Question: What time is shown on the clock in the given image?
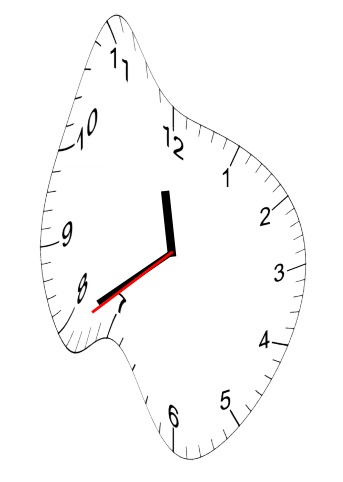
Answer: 11:39:39